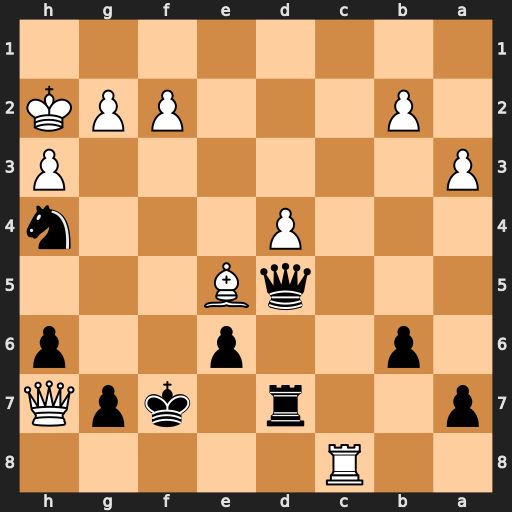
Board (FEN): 2R5/p2r1kpQ/1p2p2p/3qB3/3P3n/P6P/1P3PPK/8
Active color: b
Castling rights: -
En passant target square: -
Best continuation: Qxg2#